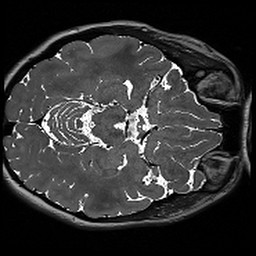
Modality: T2w
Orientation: axial
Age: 22
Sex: female
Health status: ill
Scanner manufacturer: siemens
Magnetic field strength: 3 T
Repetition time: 2 s
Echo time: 0.096 s